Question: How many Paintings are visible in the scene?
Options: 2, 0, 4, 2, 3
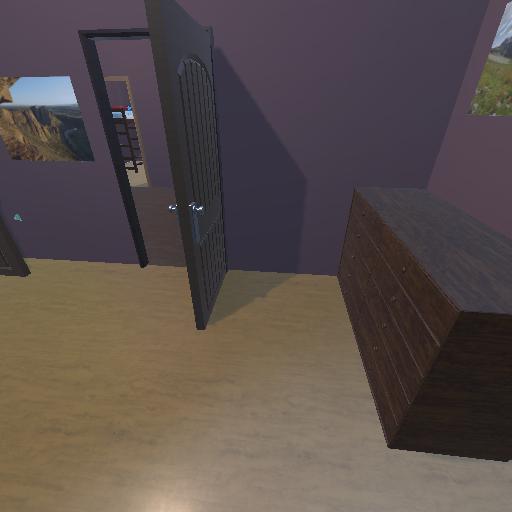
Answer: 2